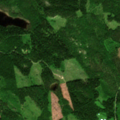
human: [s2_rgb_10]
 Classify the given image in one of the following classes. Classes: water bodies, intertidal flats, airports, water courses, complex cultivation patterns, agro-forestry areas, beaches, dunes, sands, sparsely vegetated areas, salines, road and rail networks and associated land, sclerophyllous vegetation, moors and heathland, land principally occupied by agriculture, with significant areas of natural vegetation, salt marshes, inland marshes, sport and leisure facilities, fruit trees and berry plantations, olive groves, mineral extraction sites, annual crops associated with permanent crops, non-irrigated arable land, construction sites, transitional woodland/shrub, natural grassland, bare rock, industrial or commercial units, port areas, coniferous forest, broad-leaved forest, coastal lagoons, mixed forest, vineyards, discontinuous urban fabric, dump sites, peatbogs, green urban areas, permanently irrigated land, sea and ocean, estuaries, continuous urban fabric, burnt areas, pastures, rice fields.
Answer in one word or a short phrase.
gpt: coniferous forest, mixed forest